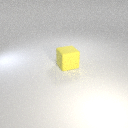
large yellow rubber cube